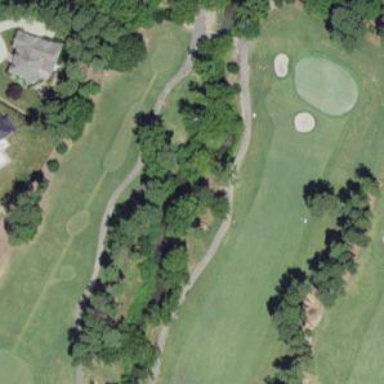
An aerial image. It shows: Pathway for golfing.